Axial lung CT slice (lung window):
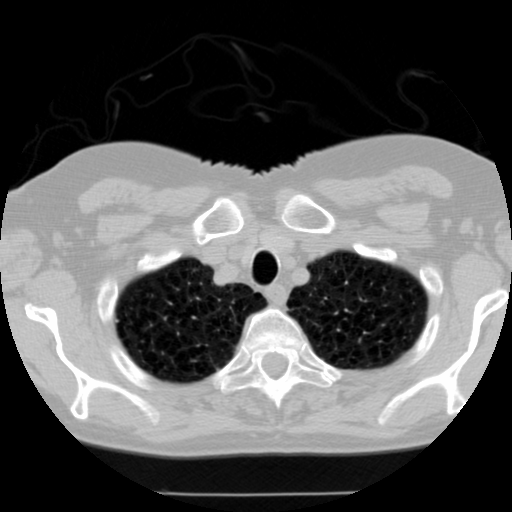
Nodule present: no